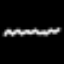
Label: squiggle